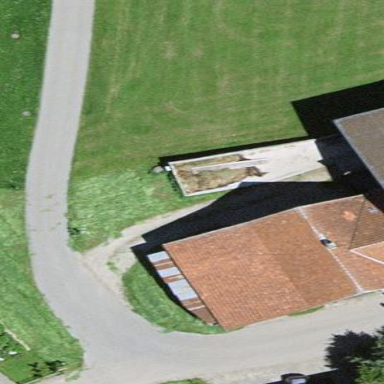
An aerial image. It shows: Farm building.